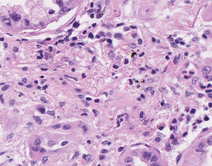
Tumor epithelial tissue: yes
Tumor-associated stroma tissue: yes
Normal tissue: no